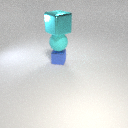
large cyan metal cube above small blue metal cube